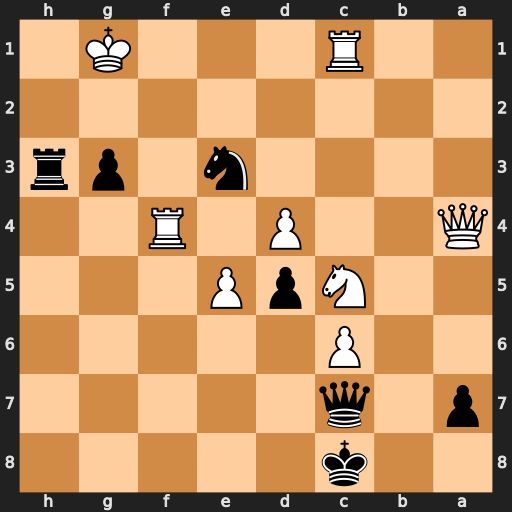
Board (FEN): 2k5/p1q5/2P5/2NpP3/Q2P1R2/4n1pr/8/2R3K1
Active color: b
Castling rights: -
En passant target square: -
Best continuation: Rh1+ Kxh1 Qh7+ Rh4 Qxh4+ Kg1 Qh2#